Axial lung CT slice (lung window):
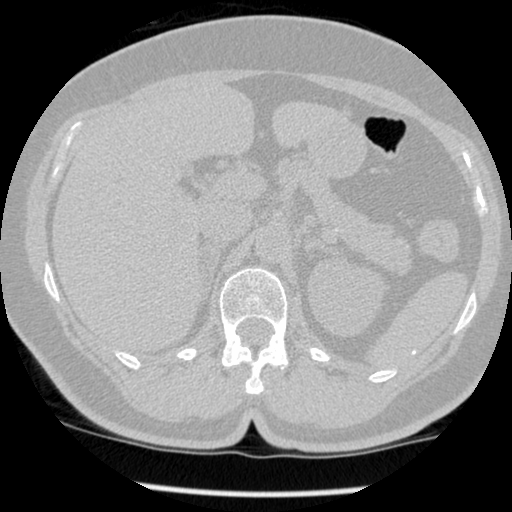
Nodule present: no